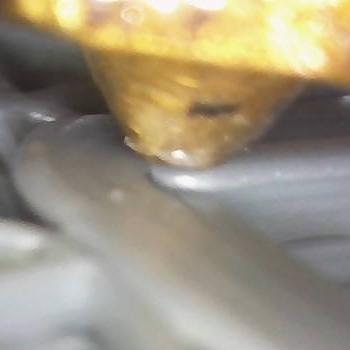
Flow rate: 300%